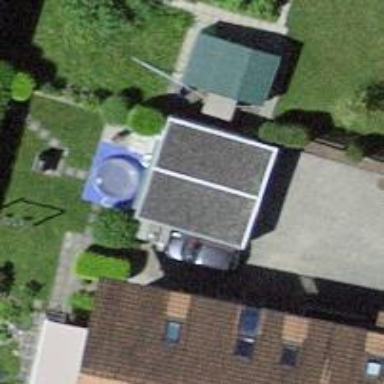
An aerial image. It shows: Garage building.